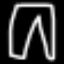
Label: pants